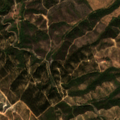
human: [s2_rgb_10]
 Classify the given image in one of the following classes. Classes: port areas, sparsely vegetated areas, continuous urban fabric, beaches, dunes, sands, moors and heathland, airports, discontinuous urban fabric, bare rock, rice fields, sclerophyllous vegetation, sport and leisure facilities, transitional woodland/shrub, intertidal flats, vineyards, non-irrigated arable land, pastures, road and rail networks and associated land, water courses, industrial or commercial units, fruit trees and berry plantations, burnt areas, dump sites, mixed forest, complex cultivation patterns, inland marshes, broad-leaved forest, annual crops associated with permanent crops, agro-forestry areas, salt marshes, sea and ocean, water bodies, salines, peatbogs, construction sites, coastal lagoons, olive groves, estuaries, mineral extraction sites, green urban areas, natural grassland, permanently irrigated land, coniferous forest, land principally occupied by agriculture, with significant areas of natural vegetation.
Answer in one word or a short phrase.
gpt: land principally occupied by agriculture, with significant areas of natural vegetation, broad-leaved forest, transitional woodland/shrub